Question: What could be causing the problem that Eclipse stops responding right when I try to change to DDMS perspective when debugging my Android application. Moreover, when I start the emulator it will try to attach the debugger forever without succeeding.
Edit:
I repeated the problem and there was nothing written in the log file. The latest logs were these lines:
> !ENTRY org.eclipse.libra.facet 4 0 2012-01-17 07:56:48.916
!MESSAGE startup class must implement org.eclipse.ui.IStartup!ENTRY org.eclipse.osgi 2 1 2012-01-17 09:00:40.308
!MESSAGE NLS unused message: CodeAssistPreferencePage_showStub in: org.eclipse.php.internal.ui.PHPUIMessages
The time stamps doesn't match the time I repeated the problem though. But instead there was this pop up window:

Hopefully that helps a bit to debug this behavior.
-zaplec
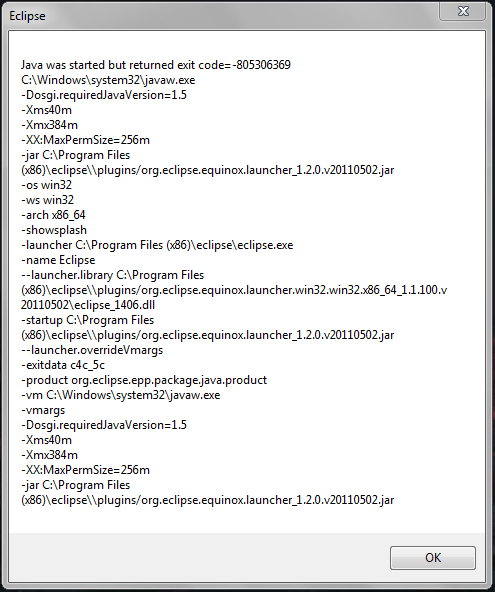
Answer: I found the solution for this problem. The problem was that AVD hanged somewhere at 27% and then I couldn't do really anything with Eclipse. The problem is somewhere in the AVD and re-installing the AVD didn't help me.
Instead this seems to work every time:
- -
Here you never need to close the virtual device and it's also a lot faster to use it this way.